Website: macys
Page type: billing-address
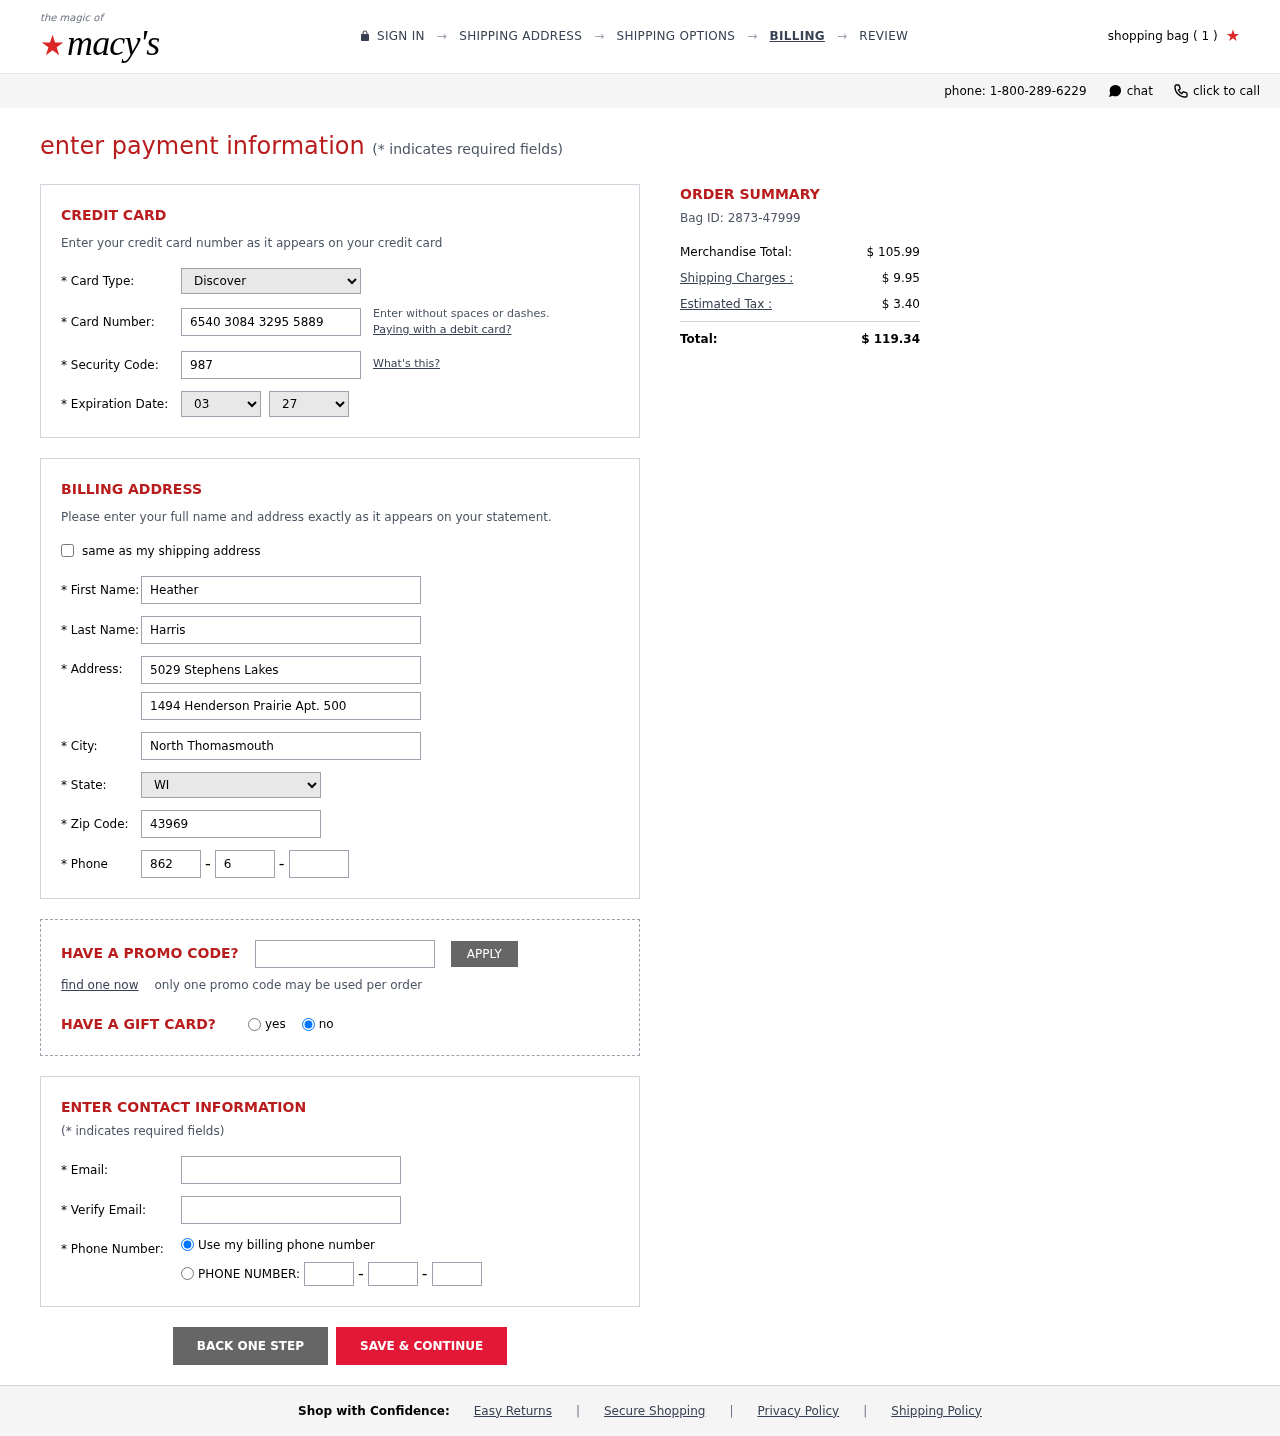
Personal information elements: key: PII_CARD_CVV
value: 987
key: PII_CARD_EXPIRY_MONTH
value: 03
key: PII_CARD_EXPIRY_YEAR
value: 27
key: PII_CARD_NUMBER
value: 6540 3084 3295 5889
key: PII_CARD_TYPE
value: Discover
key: PII_CITY
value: North Thomasmouth
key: PII_EMAIL
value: heather.harris@hotmail.com
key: PII_FIRSTNAME
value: Heather
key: PII_LASTNAME
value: Harris
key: PII_PHONE_AREA
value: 862
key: PII_PHONE_PREFIX
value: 649
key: PII_PHONE_SUFFIX
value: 0049
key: PII_POSTCODE
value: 43969
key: PII_STATE_ABBR
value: WI
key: PII_STREET
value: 5029 Stephens Lakes
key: PII_STREET2
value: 1494 Henderson Prairie Apt. 500
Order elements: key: ORDER_NUM_ITEMS
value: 1
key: ORDER_ID
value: Bag ID: 2873-47999
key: ORDER_SUBTOTAL
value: $ 105.99
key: ORDER_SHIPPING_COST
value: $ 9.95
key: ORDER_TAX
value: $ 3.40
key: ORDER_TOTAL
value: $ 119.34